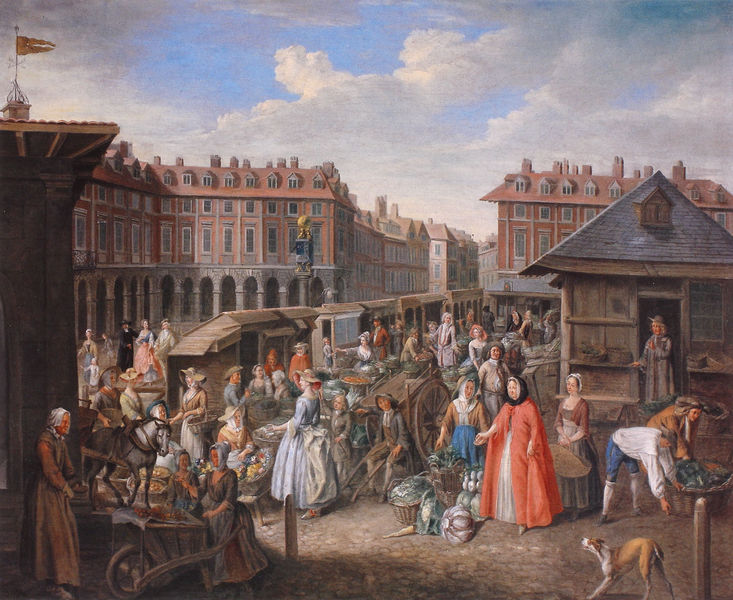
Titel: Covent Garden Market
Künstler: Joseph van Aken
Institution: Government Art Collection
Schlagwörter: blau, gemälde, himmel, mann, weiß, wolken, frauen, menschen, stadt, braun, frau, hut, hüte, kleid, männer, dach, haus, hund, obst, rot, tier, häuser, rosa, karren, pferd, turm, gemüse, kürbis, fahne, körbe, markt, platz, karre, wagen, verkäufer, mittelalter, marktplatz, mägde, eier, holzbuden, stände, waren